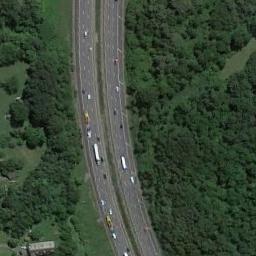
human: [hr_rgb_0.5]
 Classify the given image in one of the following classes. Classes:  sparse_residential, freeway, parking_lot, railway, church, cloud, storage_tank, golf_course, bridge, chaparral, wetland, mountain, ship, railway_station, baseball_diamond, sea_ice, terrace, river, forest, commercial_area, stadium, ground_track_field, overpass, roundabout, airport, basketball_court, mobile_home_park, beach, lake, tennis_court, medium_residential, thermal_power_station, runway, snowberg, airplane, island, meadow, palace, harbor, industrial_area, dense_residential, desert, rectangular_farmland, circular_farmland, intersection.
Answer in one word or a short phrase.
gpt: freeway